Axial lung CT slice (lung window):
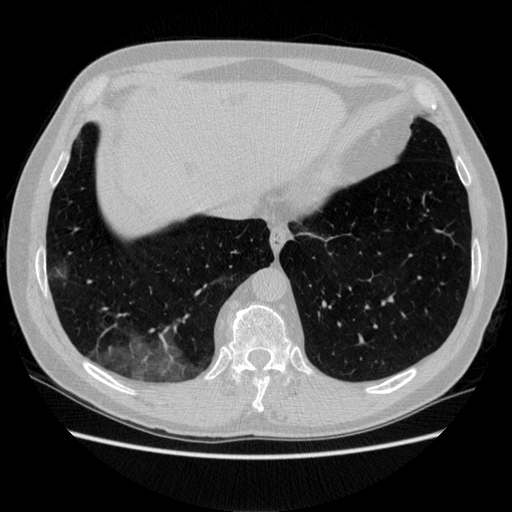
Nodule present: no